Aerial crown-view tile of a tropical tree (Barro Colorado Island, Panama), acquired 20250616:
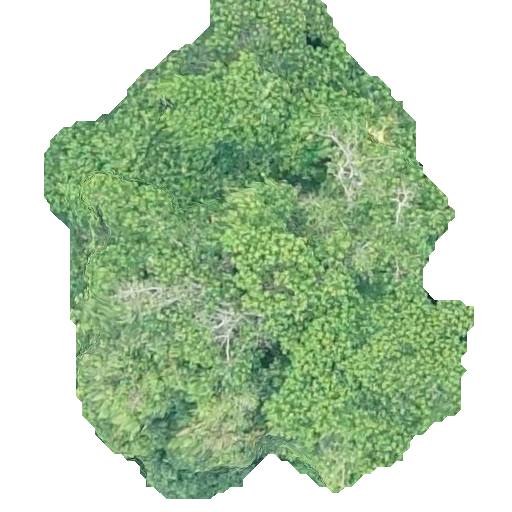
Species: Hura crepitans
GBIF accepted scientific name: Hura crepitans
Crown area: 226.978 m²